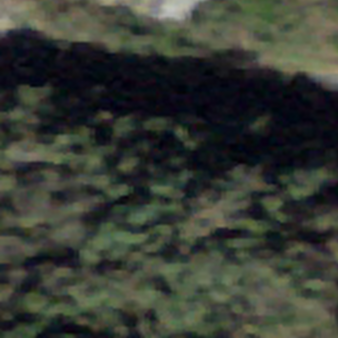
Label: other